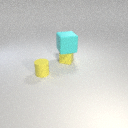
small yellow rubber cylinder to the left of small yellow rubber cube